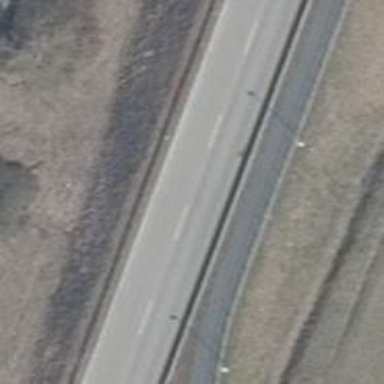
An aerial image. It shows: Tertiary road with asphalt surface and embankment.